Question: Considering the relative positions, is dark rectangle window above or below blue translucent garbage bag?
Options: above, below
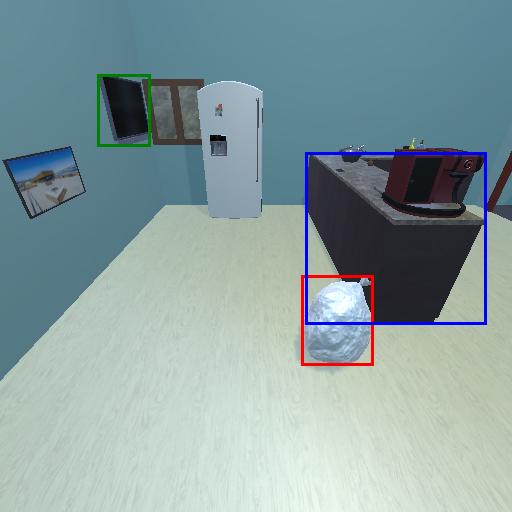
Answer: above